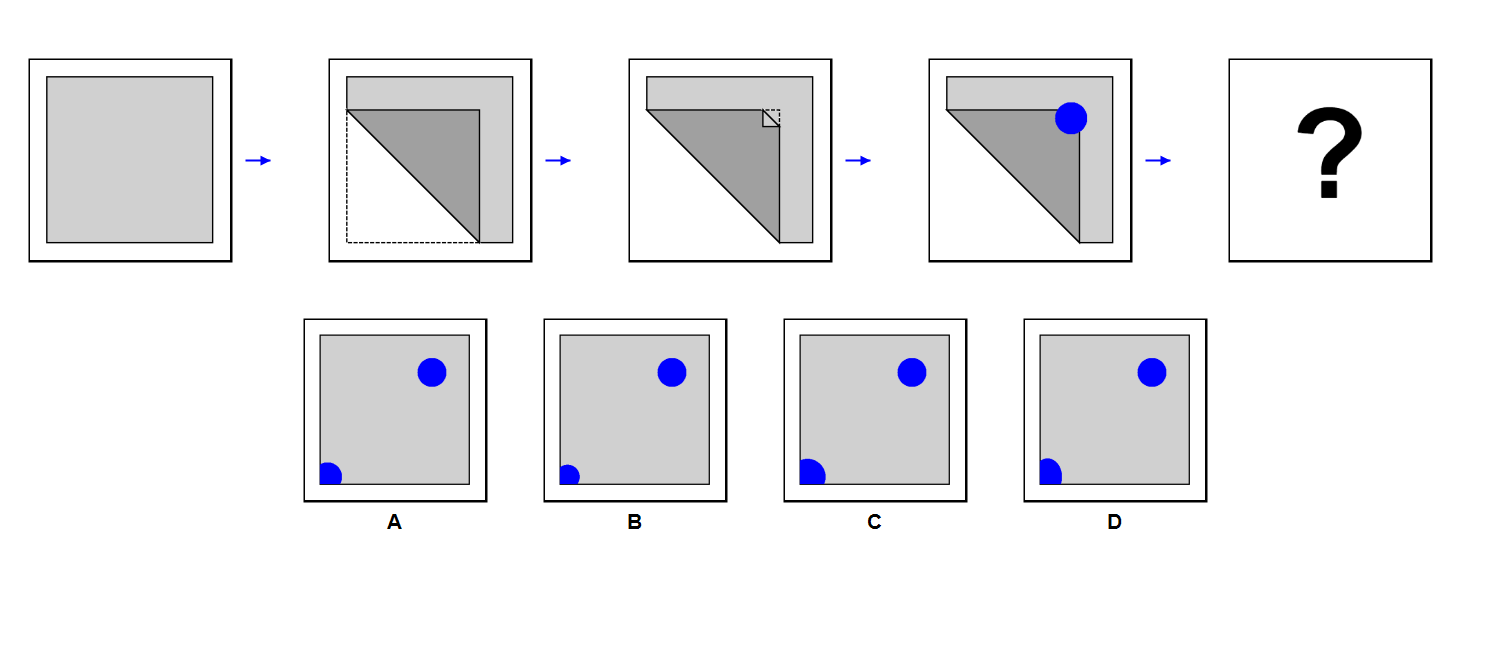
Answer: A